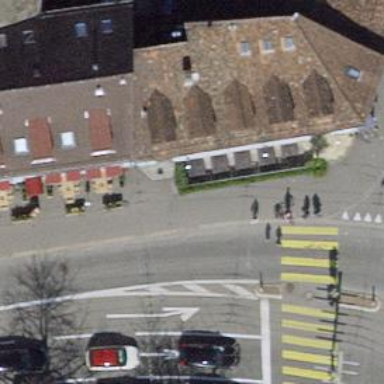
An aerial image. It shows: Pub.